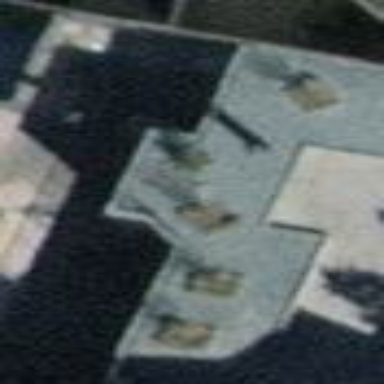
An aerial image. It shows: Building with flat roof.